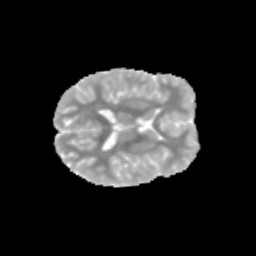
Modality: MD
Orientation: axial
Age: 12
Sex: female
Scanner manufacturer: siemens
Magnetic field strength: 3 T
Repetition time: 3.8 s
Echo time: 0.07 s